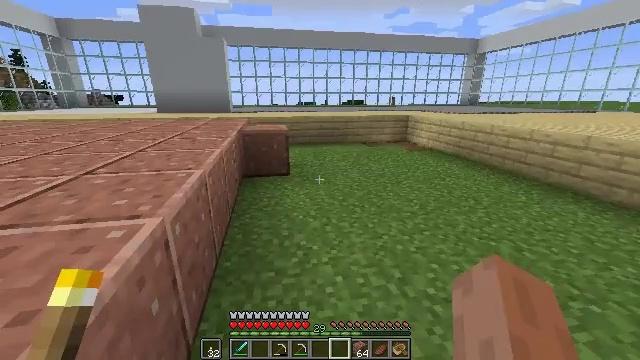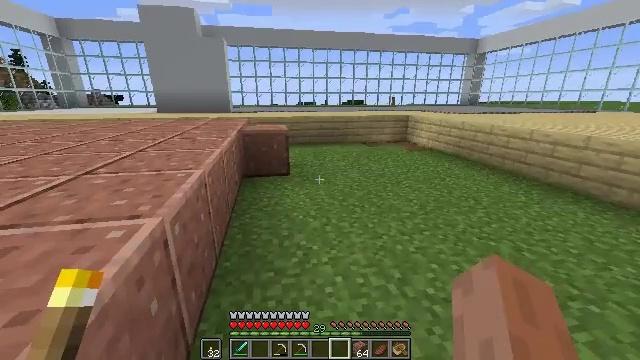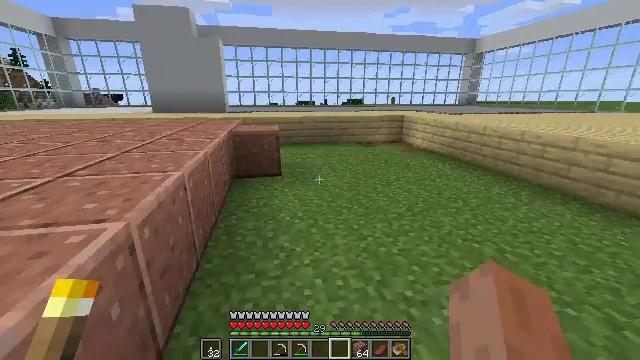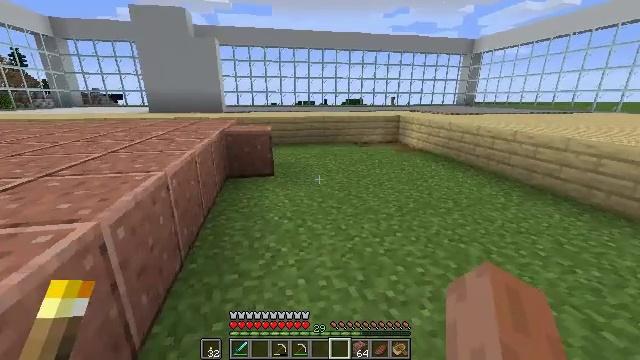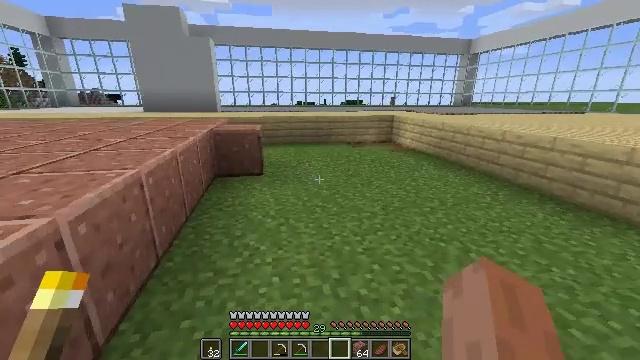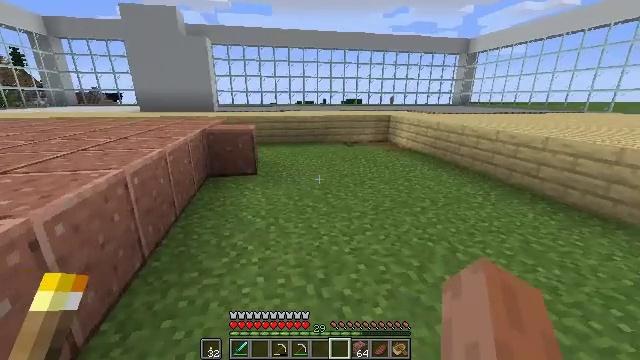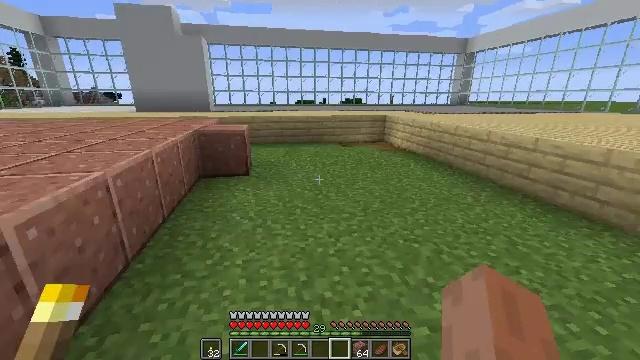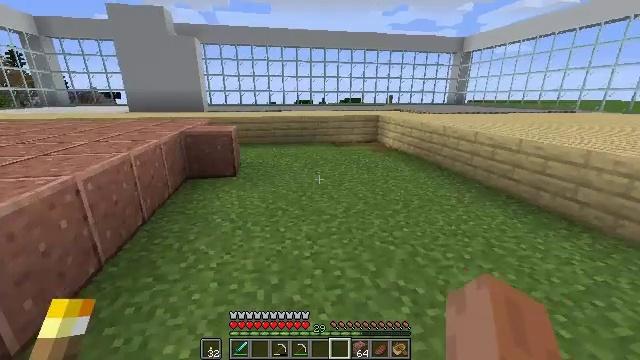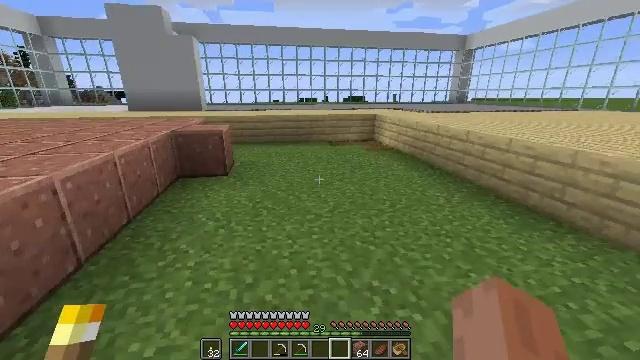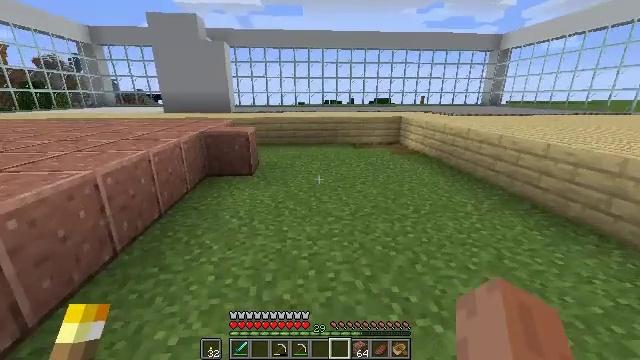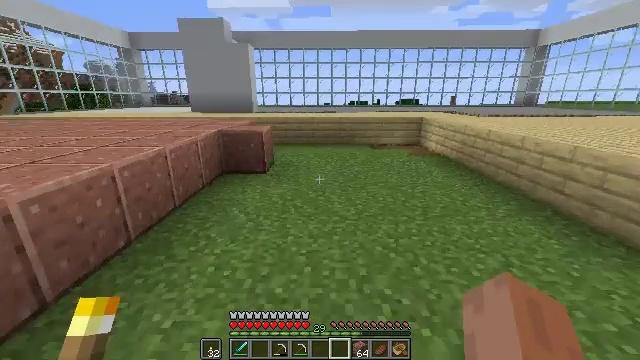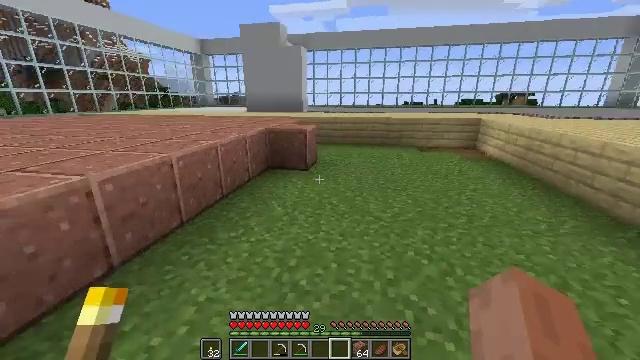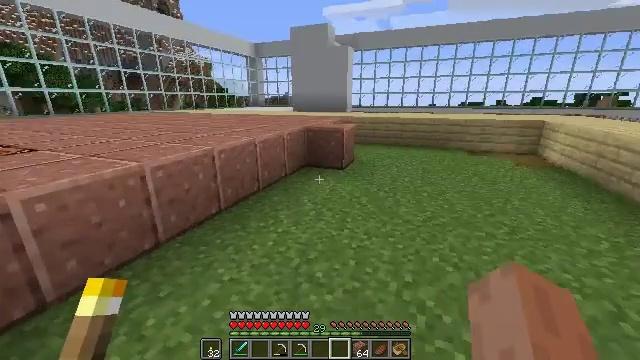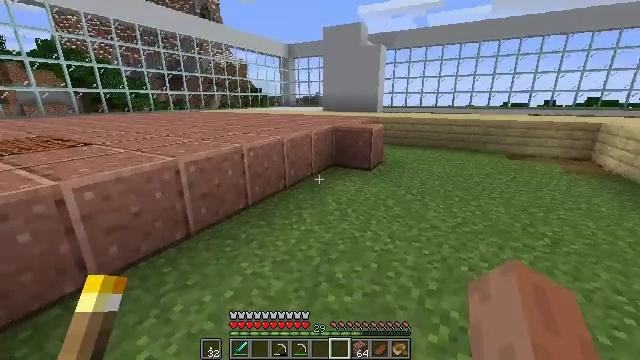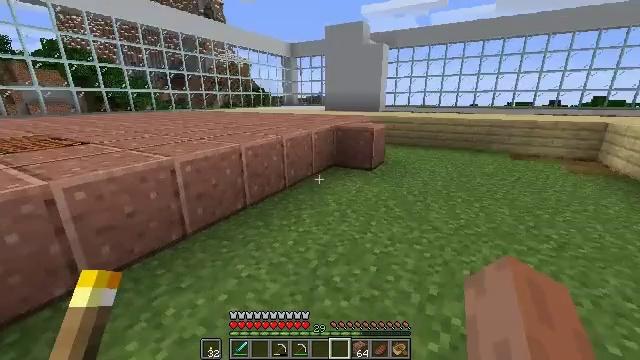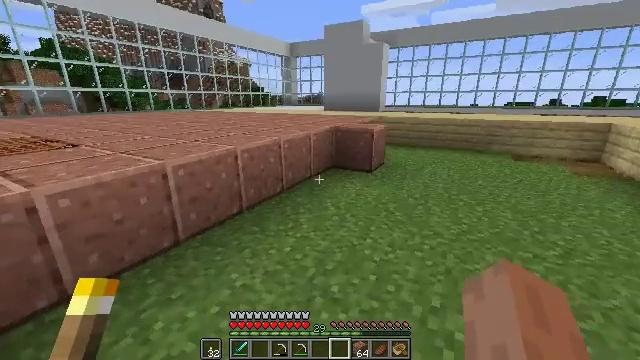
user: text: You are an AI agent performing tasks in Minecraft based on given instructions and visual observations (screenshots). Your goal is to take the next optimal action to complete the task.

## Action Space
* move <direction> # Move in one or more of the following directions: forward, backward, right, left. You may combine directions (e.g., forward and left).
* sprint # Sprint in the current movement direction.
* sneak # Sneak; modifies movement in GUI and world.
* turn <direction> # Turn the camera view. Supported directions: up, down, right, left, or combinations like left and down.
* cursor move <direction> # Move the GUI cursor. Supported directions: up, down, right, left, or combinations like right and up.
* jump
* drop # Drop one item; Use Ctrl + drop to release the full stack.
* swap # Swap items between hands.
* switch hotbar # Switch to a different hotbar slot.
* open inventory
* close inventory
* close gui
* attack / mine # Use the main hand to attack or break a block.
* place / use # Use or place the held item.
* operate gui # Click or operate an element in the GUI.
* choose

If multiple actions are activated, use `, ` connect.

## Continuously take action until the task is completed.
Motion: motion action
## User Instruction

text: Use the crafting table to craft polished granite.
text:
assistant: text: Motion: move right
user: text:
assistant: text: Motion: move right
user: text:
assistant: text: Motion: move right
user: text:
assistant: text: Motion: move right
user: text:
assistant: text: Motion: move right
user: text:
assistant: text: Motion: move right
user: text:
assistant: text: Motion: move right
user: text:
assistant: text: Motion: move right
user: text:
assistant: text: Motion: move right, turn left
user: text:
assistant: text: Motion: move right, turn left
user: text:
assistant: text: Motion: move right, turn left
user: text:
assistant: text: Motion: turn left
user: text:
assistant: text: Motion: move forward, turn left
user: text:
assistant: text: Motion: move forward
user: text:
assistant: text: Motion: move forward
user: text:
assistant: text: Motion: move forward
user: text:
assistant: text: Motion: move forward
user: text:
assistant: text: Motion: move forward
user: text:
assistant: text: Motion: move forward
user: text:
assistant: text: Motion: no_op
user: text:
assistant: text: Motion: open inventory
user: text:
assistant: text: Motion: open inventory
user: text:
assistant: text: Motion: open inventory
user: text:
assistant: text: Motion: open inventory
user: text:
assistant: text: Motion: no_op
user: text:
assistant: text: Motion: no_op
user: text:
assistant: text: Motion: no_op
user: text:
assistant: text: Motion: no_op
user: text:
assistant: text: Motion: no_op
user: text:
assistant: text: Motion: cursor move right